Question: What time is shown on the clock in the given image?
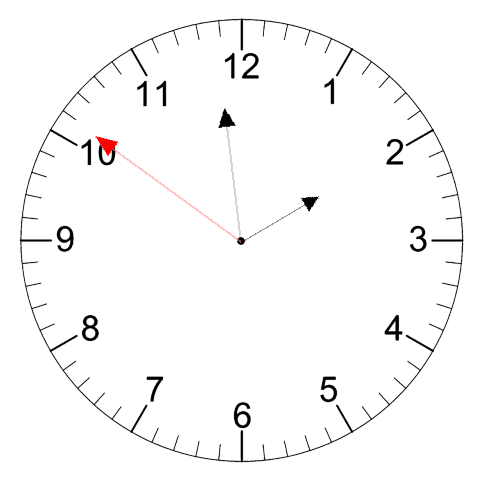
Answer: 01:58:51